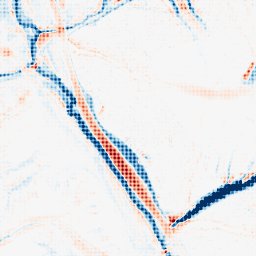
Category: morphological
Decomposition family: morphological
Decomposition parameters: operation: average
size: 10
Upsampling method: sinc_blackman
Upsampling parameters: scale: 4
kernel_size: 4
Upsampling scale: 4